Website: crate-barrel
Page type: billing-address
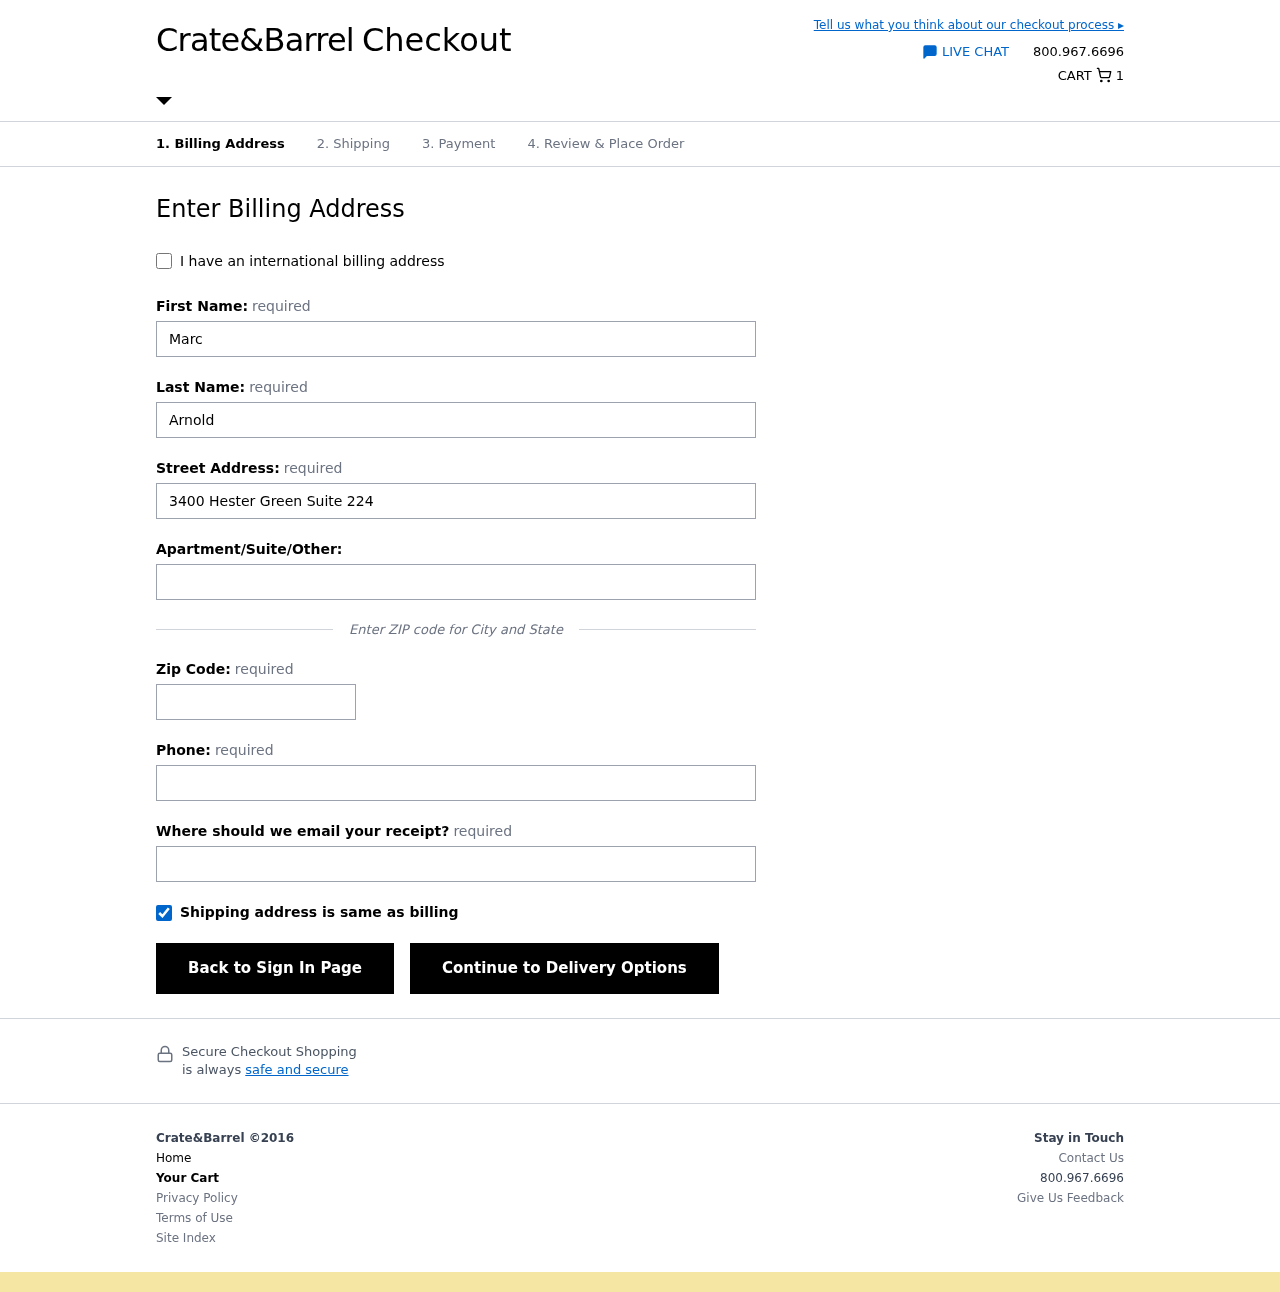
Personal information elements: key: PII_EMAIL
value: marnold@gmail.com
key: PII_FIRSTNAME
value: Marc
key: PII_LASTNAME
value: Arnold
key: PII_PHONE
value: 7629443804
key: PII_POSTCODE
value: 86339
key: PII_STREET
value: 3400 Hester Green Suite 224
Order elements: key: ORDER_NUM_ITEMS
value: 1